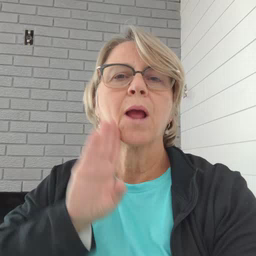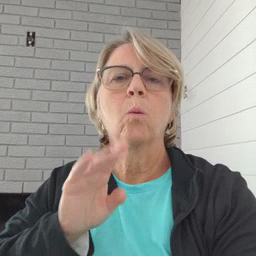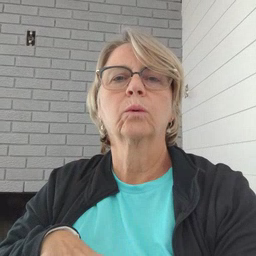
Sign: brown